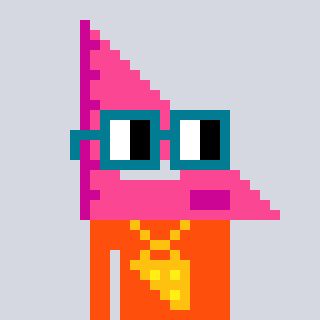
a pixel art character with square dark green glasses, a squadron ruler-shaped head and a orange-colored body on a cool background